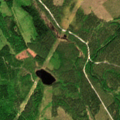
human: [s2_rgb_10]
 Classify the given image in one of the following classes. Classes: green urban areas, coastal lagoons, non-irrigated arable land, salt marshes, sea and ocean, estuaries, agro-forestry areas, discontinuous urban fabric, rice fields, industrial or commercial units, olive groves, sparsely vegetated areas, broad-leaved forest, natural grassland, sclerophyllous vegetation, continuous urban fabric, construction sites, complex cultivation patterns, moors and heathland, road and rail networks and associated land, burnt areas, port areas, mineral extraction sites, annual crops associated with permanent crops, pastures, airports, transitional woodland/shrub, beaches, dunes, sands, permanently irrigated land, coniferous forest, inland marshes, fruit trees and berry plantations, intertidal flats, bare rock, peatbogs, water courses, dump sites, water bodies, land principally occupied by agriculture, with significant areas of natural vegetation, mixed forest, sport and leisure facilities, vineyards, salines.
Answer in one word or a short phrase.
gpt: coniferous forest, mixed forest, transitional woodland/shrub